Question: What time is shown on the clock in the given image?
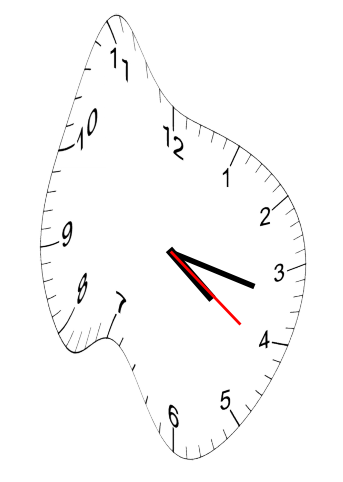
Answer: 04:17:21